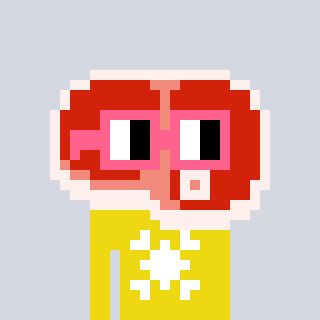
a pixel art character with square pink glasses, a steak-shaped head and a yellow-colored body on a cool background